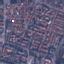
Land use / land cover: Residential